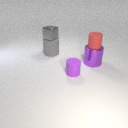
small purple rubber cylinder in front of large gray rubber cylinder